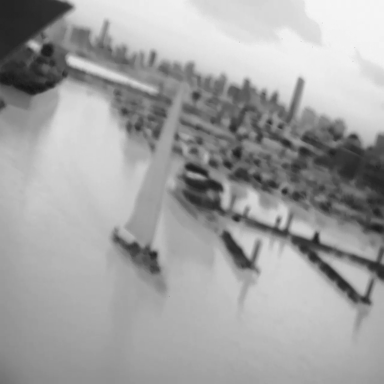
There is a sailboat in the infrared image.